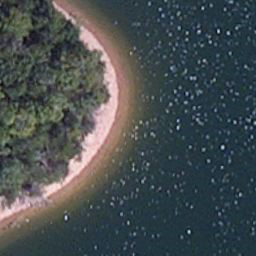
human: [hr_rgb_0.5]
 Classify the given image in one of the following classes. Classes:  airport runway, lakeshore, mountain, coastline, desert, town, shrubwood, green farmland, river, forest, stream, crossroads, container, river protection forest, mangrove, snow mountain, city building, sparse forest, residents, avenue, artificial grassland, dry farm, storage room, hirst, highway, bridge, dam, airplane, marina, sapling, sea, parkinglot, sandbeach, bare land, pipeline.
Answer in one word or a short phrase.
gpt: lakeshore